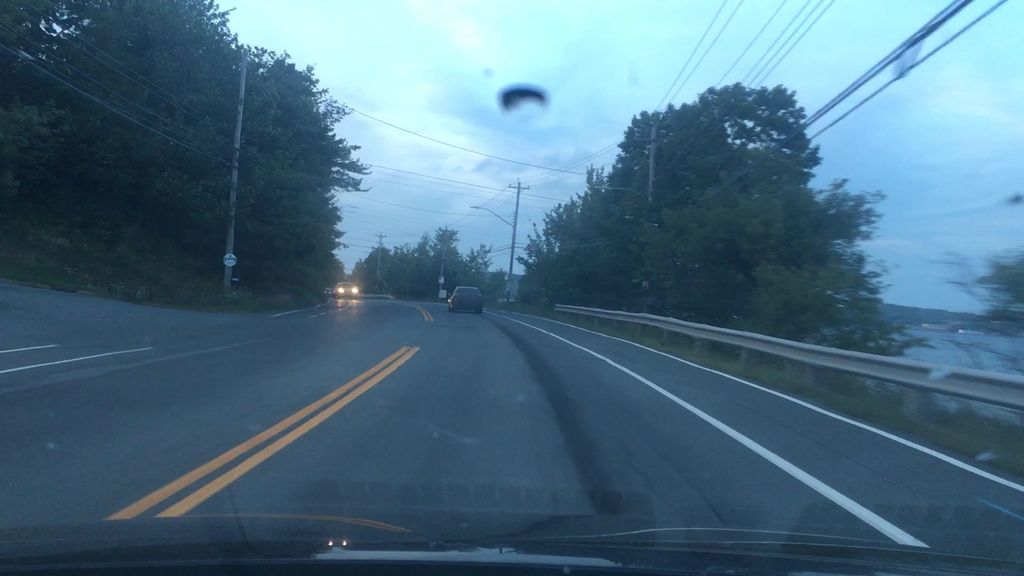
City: halifax